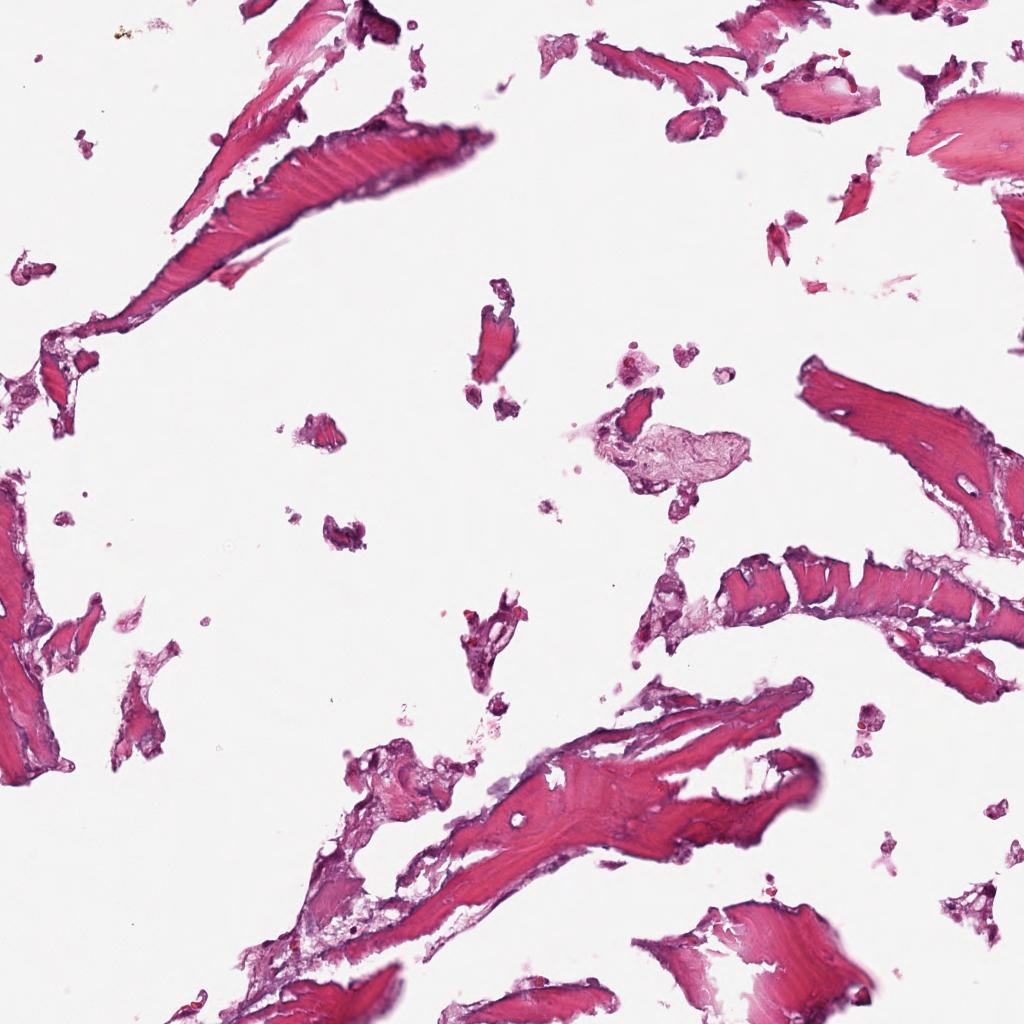
Label: Non-Tumor